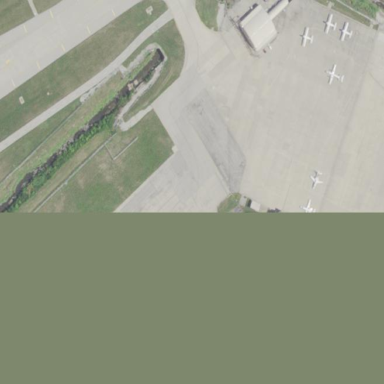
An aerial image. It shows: Apron at the airport with concrete surface.